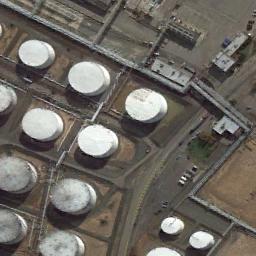
Label: storage tanks